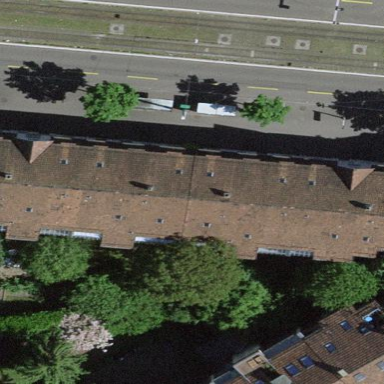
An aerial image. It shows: Apartments building with gambrel-shaped roof.